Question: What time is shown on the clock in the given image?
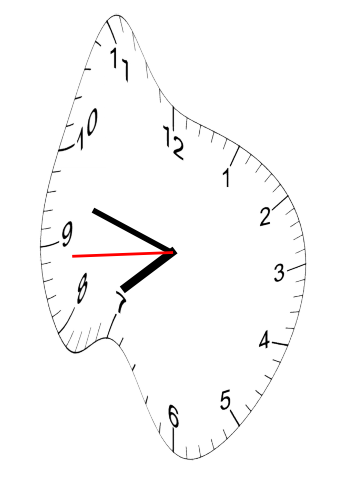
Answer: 07:47:44